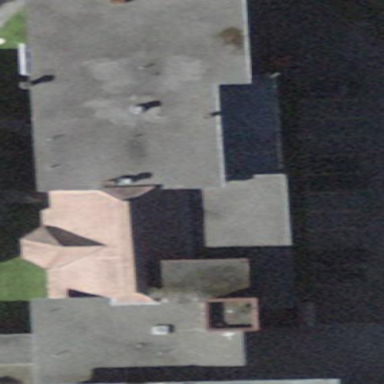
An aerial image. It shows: Hospital building.